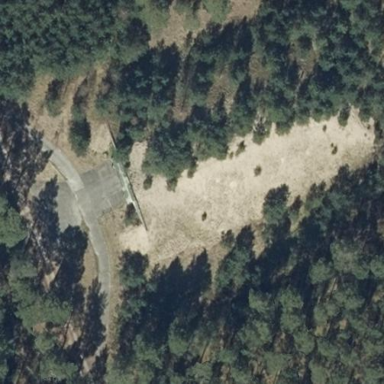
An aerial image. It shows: Military bunker.